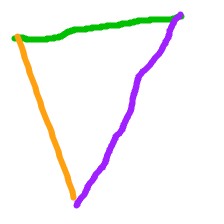
Shape: triangle